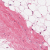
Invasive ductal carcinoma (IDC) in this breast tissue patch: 0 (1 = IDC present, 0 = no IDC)